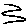
Label: zigzag